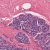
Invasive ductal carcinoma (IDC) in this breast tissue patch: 0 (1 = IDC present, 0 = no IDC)